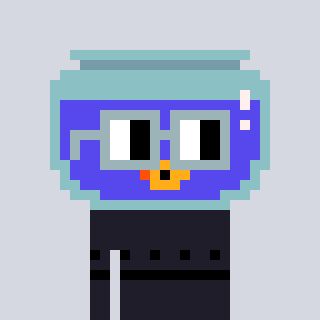
a pixel art character with square dark gray glasses, a goldfish-shaped head and a grayscale-colored body on a cool background